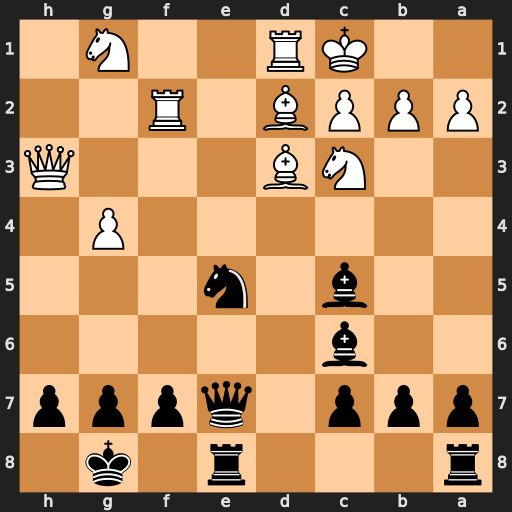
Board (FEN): r3r1k1/ppp1qppp/2b5/2b1n3/6P1/2NB3Q/PPPB1R2/2KR2N1
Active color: b
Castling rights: -
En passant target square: -
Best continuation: Nxd3+ cxd3 Bxf2